Question: Since yesterday, I get a strange error message when I start my Tomcat (6.0.35) under Eclipse Juno (build 20120614-1722):

Among the things I tried in order to get rid of the error:
- - - 'org.eclipse.jdt.core.compiler.debug.lineNumber=generate''.settings/org.eclipse.jdt.core.prefs'-
And now, I don't know what to do anymore. The problem is really stopping me from get anything done. I can't work anymore.
Crazy is: the problem doesn't happen on every class, only on some of them. Neither does it happen on my other Eclipse projects. And it didn't happen before yesterday, even if I can't remeber having done anything weird. Actually, I have never seen a problem like this in almost 10 years I'm using Eclipse...
If you have any idea, I would be really grateful...
I also tried to ignore the message and go on with my tests: If I create another breakpoint upstream from my problematic class, when I enter this problematic class, it tries to open a '$Proxy132' class, which means it actually opens an empty page, with a 'source not found' message
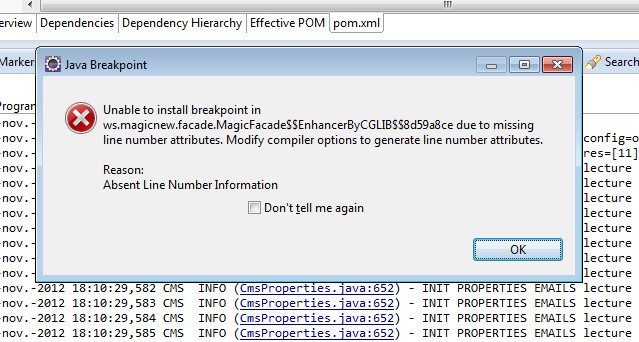
Answer: Whenever I would see this kind of message in Eclipse Helios it was because the compile step (Ant in my case) was not set to include debug information. When using Ant, we had a build.xml file that had a flag stating debug="true". This would be just a higher-level way of setting the "-g" parameter to javac. Once I set my debug flag to "true", the "-g" option would be sent to the compiler and the source code would build with line number information included. This had to be done on all Java files, so if you have modules that aren't compiled automatically as part of a bigger Java process, you will need to make sure those flags get sent to the compiler in those modules as well. Basically, everywhere you need to debug has to have the "-g" flag set when compiling it. Hope this helps.